Interaction volume radius: 5 \u00c5
Interaction volume height: 25 \u00c5
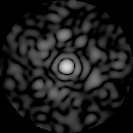
Disorder parameter: 0.8341